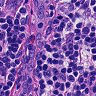
Metastatic tissue present: no